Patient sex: M
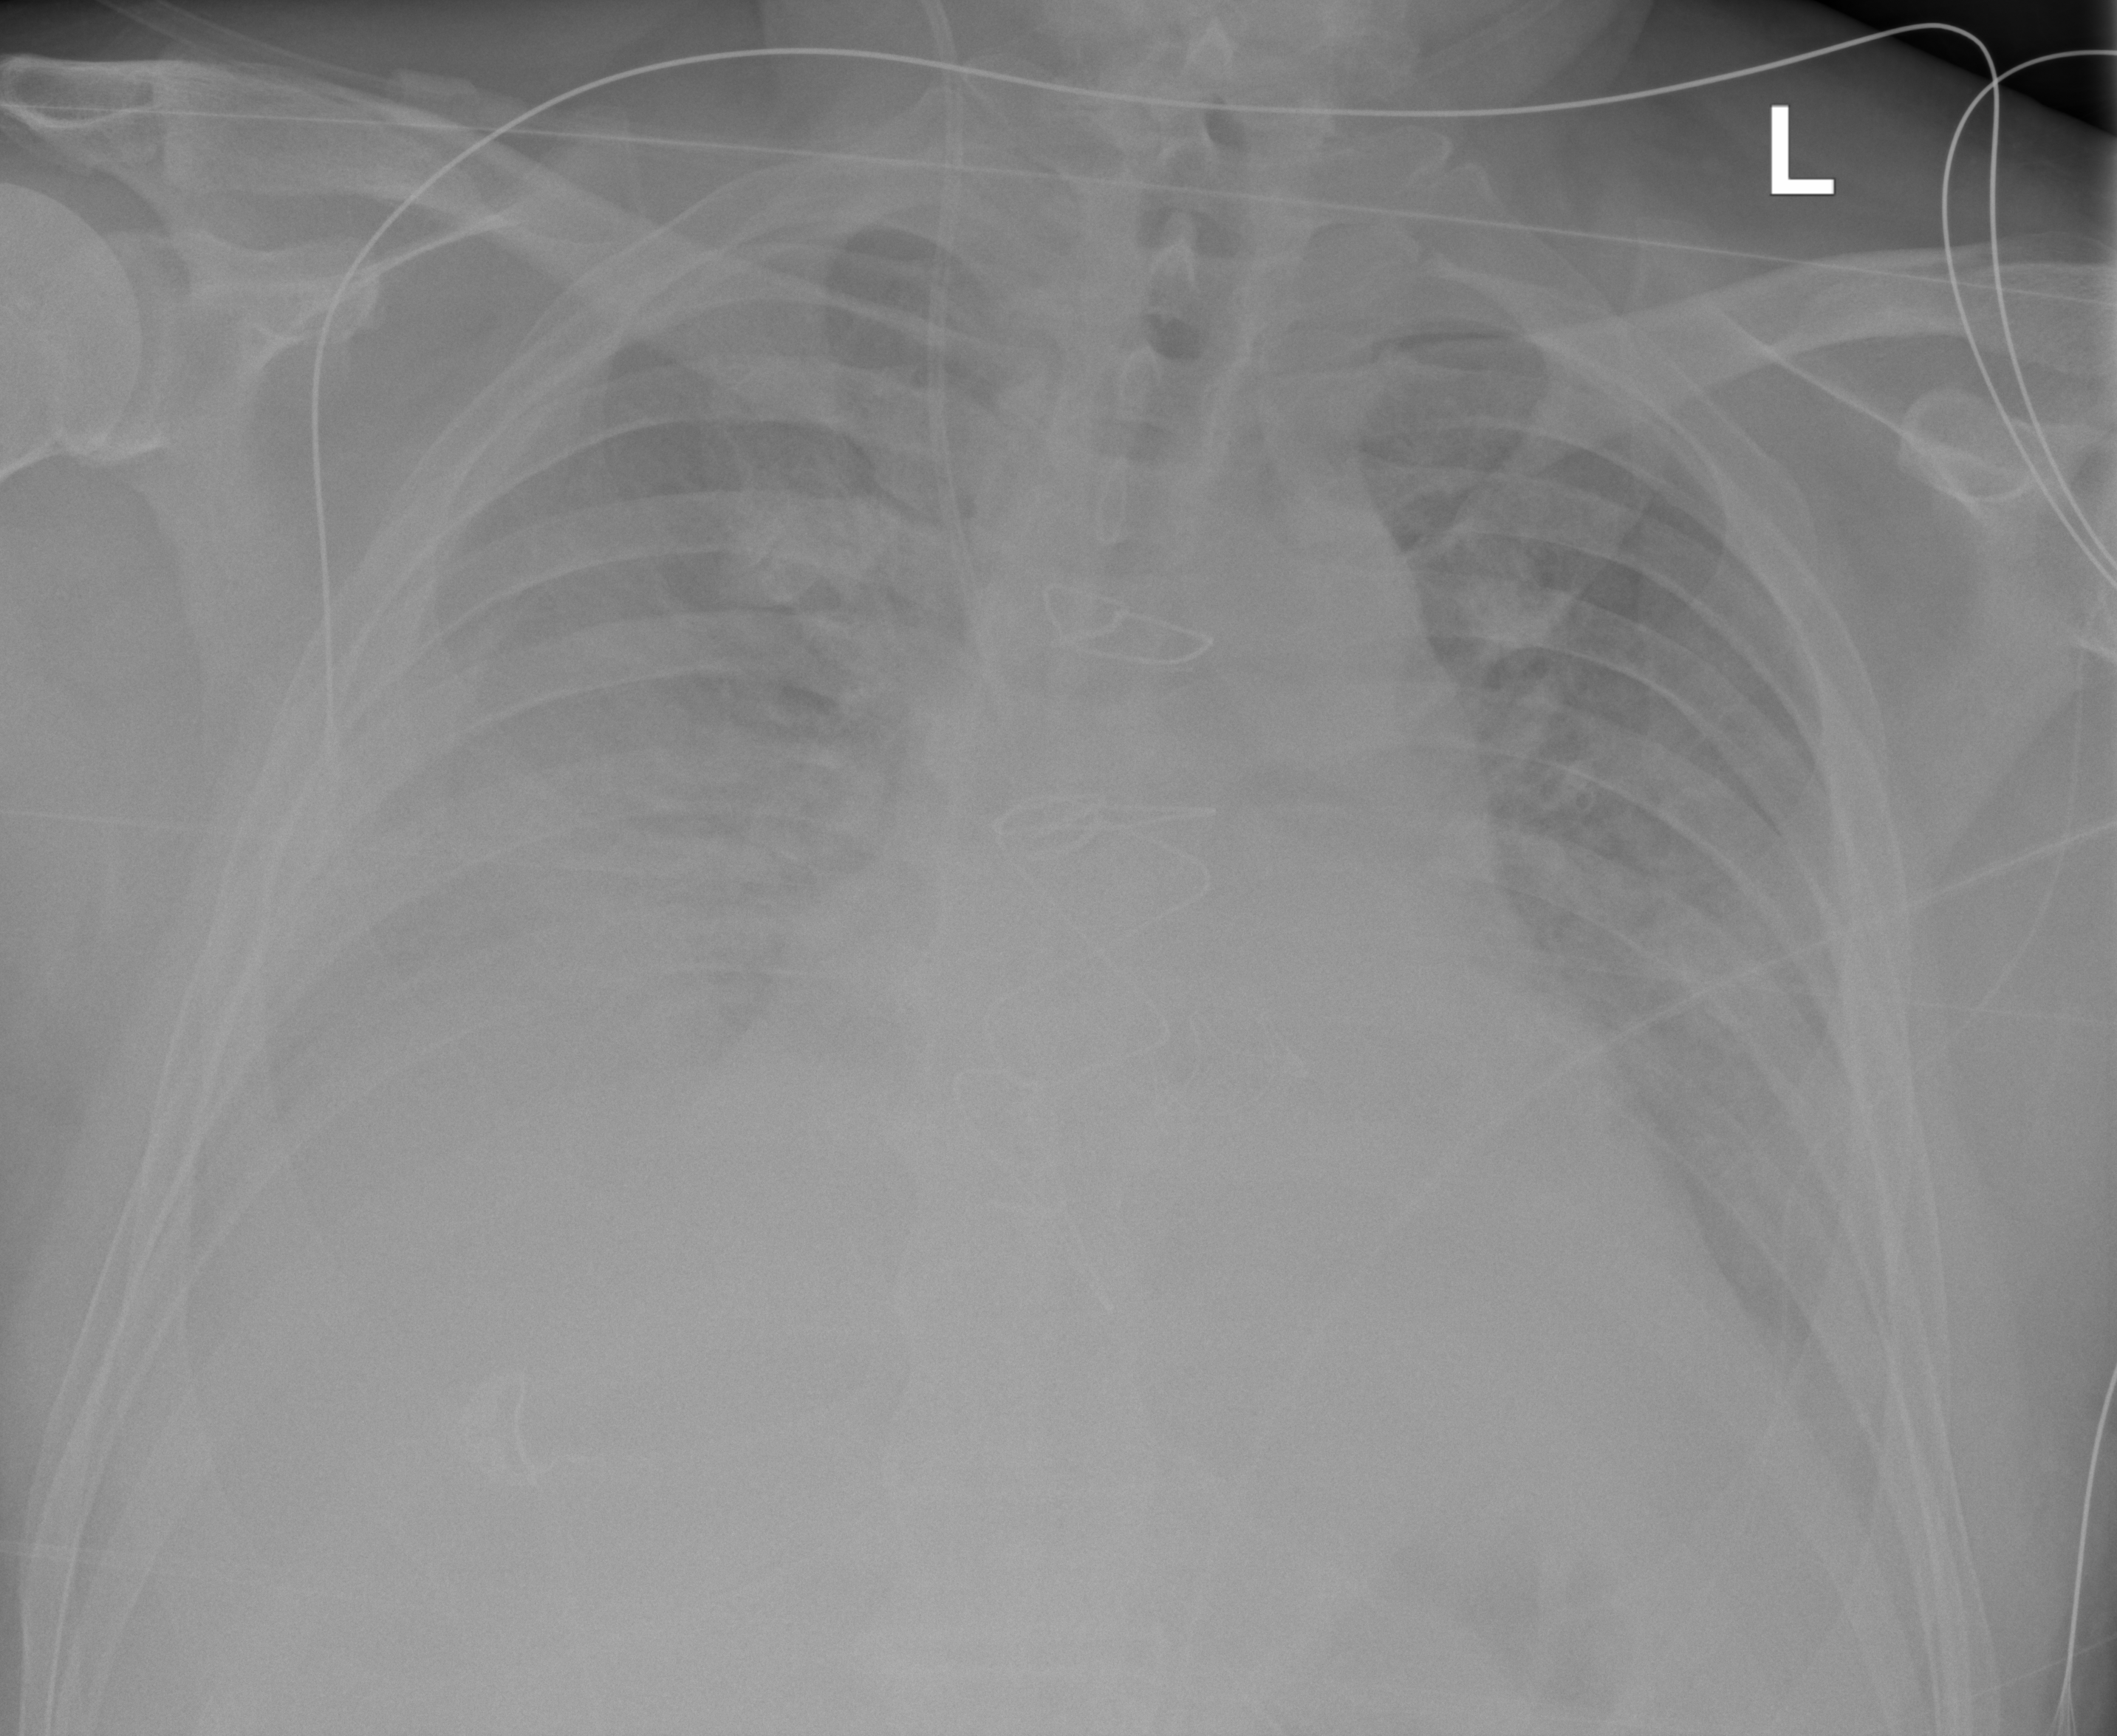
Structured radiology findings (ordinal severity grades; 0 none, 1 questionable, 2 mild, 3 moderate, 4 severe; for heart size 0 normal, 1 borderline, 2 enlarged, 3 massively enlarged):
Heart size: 3
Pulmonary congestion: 3
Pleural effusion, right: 4
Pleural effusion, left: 3
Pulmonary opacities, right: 3
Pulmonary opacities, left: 3
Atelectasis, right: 4
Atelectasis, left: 3